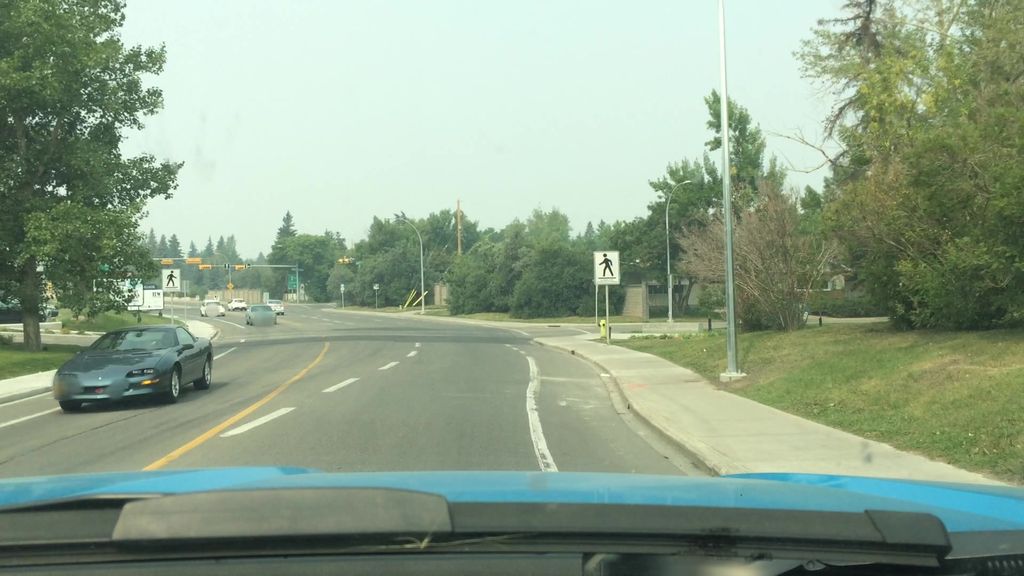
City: calgary